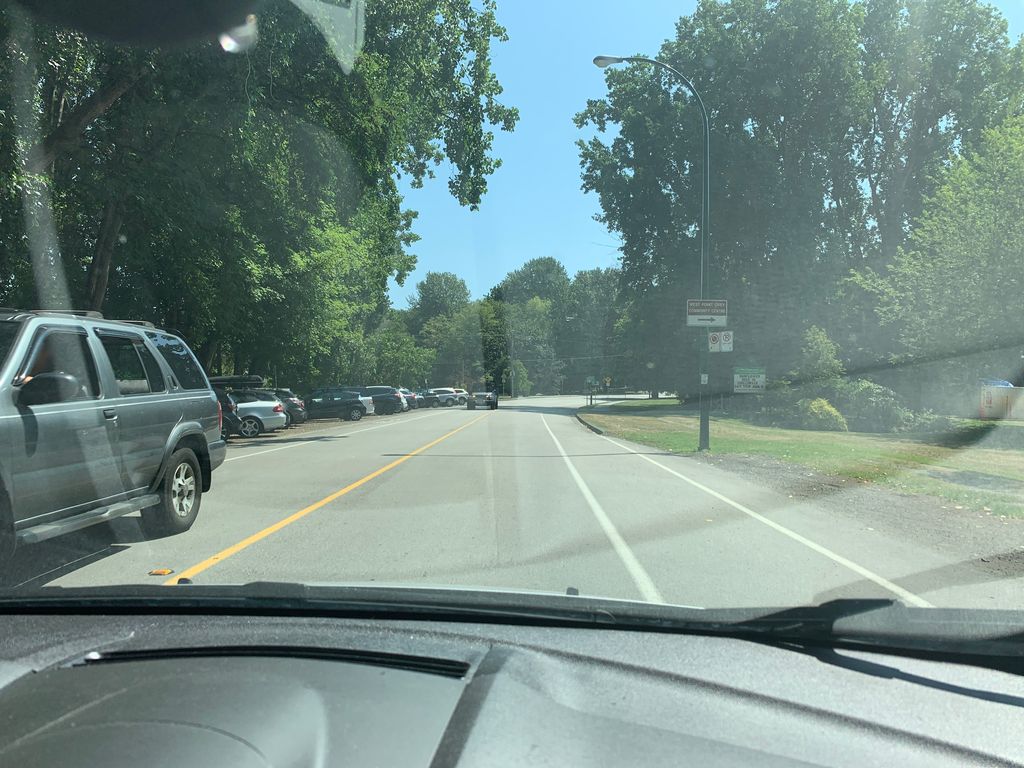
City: vancouver